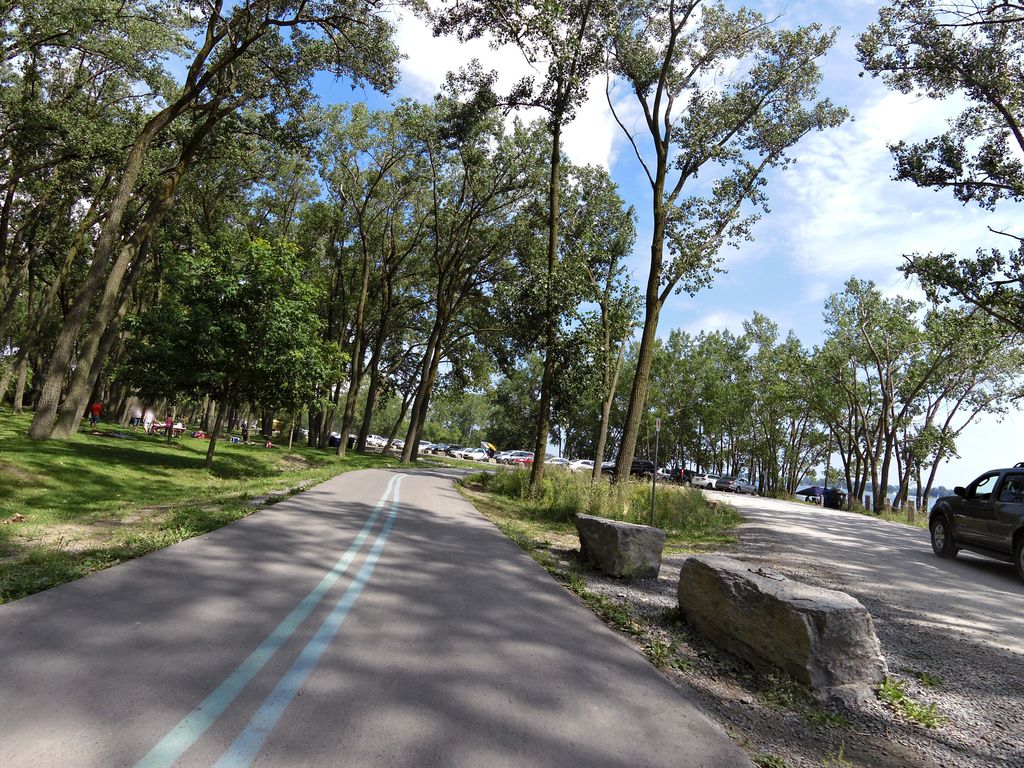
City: toronto